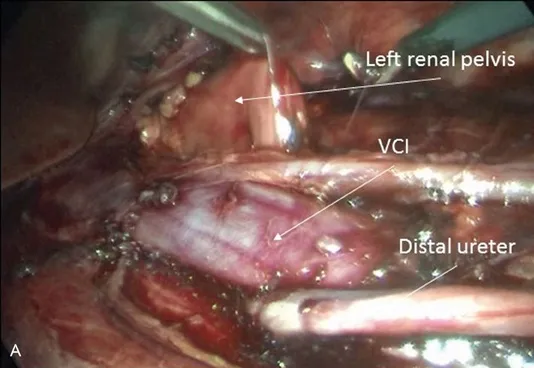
Intraoperative images. (
A
) Retrocaval disposition of the left ureter.
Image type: medical_photograph (other_medical_photograph)